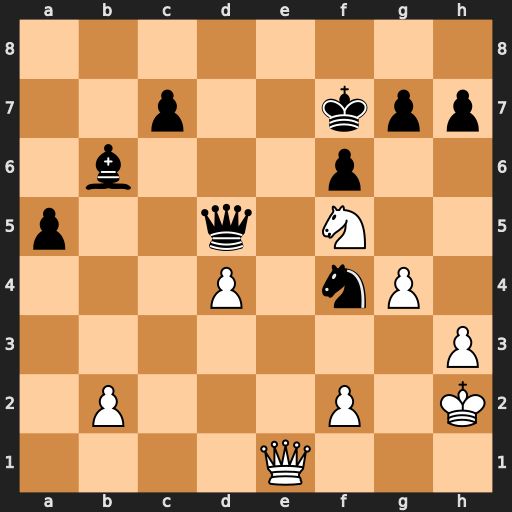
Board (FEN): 8/2p2kpp/1b3p2/p2q1N2/3P1nP1/7P/1P3P1K/4Q3
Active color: w
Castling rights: -
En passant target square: -
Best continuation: Qe7+ Kg8 Qxg7#